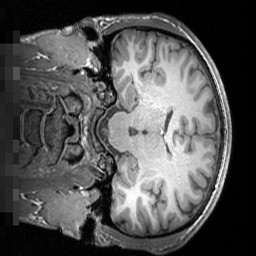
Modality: T1w
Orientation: coronal
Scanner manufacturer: siemens
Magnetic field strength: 3 T
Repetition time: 1.5 s
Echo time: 0.00291 s